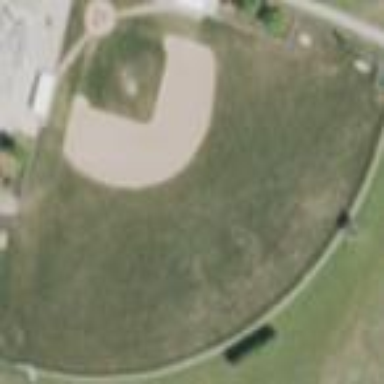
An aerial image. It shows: Softball pitch for leisure land activities.